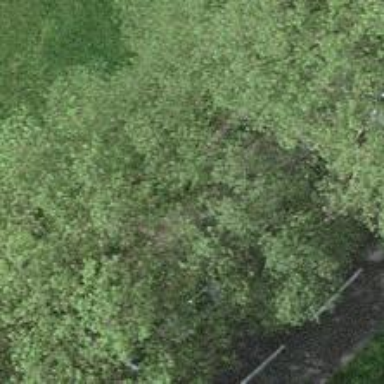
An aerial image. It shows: Avenue lined with trees.